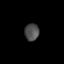
Tissue: lung
Cell type: Epithelial cells
Senescence score: 0.2218
Nuclear area (px): 241
Mean DAPI intensity: 77.228